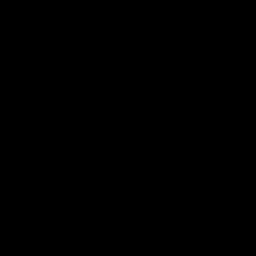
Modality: FLAIR
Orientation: sagittal
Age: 56
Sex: male
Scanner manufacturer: siemens
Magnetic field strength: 3 T
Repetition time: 9 s
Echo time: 0.099 s